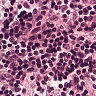
Metastatic tissue present: no